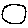
Label: moon